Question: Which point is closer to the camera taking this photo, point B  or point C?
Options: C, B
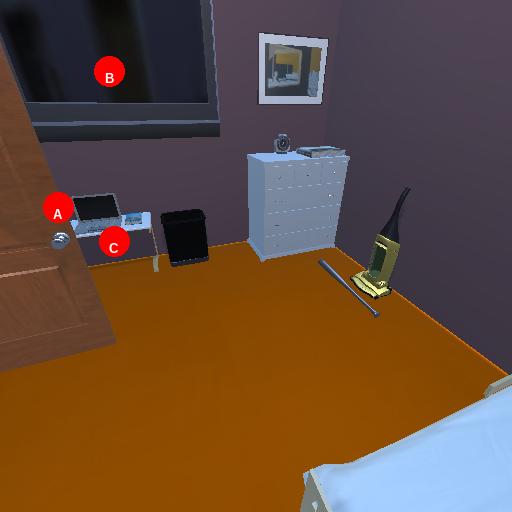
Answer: C